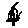
Label: star